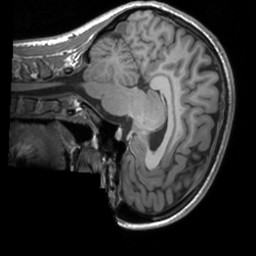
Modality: T1w
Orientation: sagittal
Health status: healthy
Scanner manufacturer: siemens
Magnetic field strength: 3 T
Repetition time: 1.9 s
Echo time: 0.00226 s